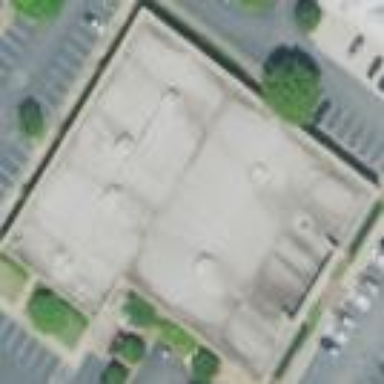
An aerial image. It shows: Retail building.